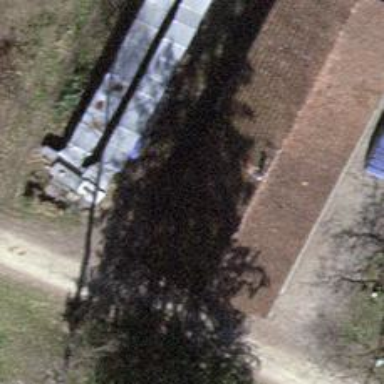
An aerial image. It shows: Shelter.